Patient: sex M, age 49
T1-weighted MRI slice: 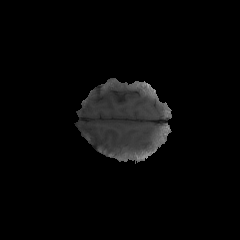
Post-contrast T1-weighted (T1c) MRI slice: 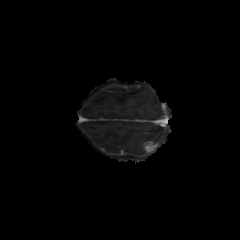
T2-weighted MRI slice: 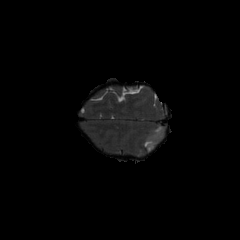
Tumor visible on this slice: yes
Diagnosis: Astrocytoma, IDH-mutant
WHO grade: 4